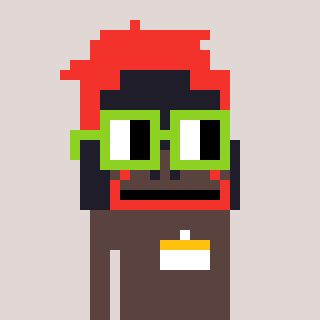
a pixel art character with square light green glasses, a orangutan-shaped head and a darkbrown-colored body on a warm background